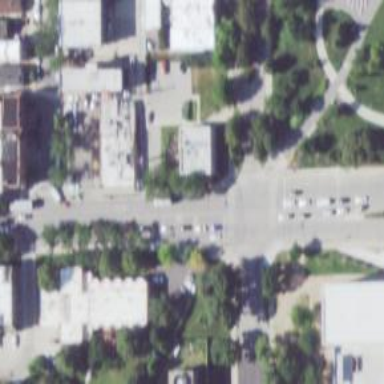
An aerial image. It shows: Residential road with asphalt surface and separate sidewalk.